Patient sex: F
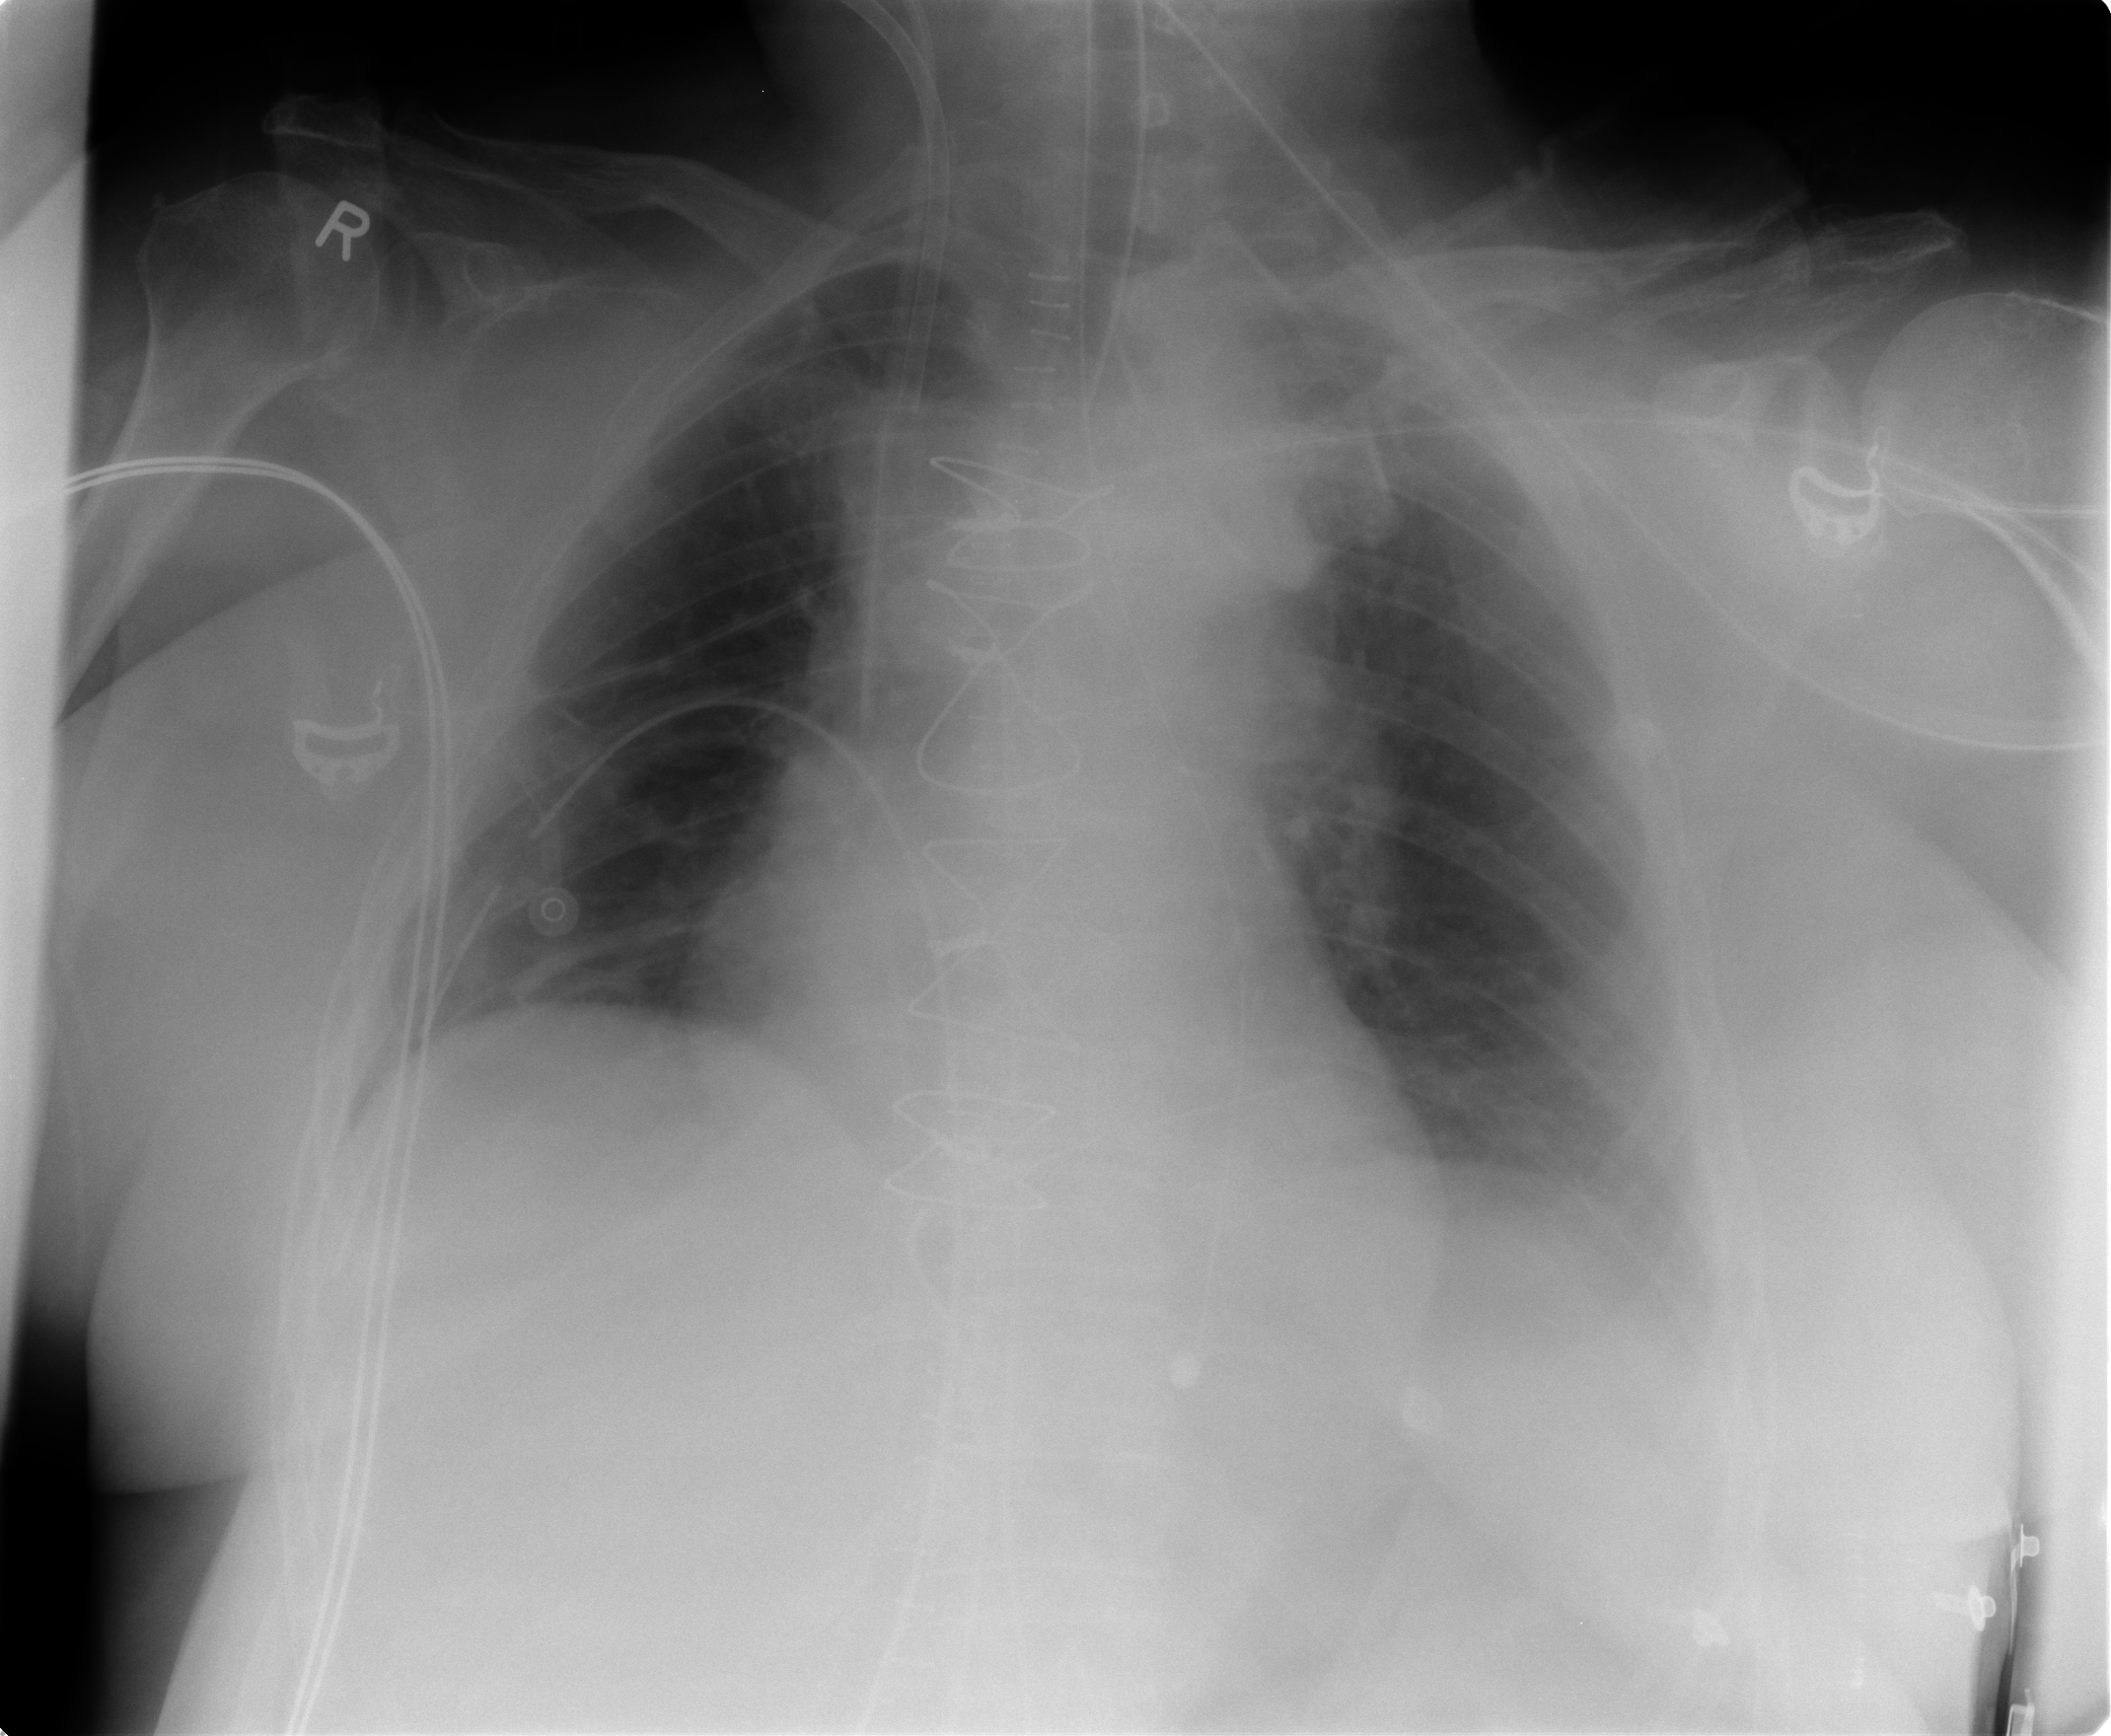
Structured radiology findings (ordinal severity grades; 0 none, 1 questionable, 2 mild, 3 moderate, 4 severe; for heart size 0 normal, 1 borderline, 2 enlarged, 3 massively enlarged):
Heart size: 2
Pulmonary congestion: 2
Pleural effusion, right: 0
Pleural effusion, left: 2
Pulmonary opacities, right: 2
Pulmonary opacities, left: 0
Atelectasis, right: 2
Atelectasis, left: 2